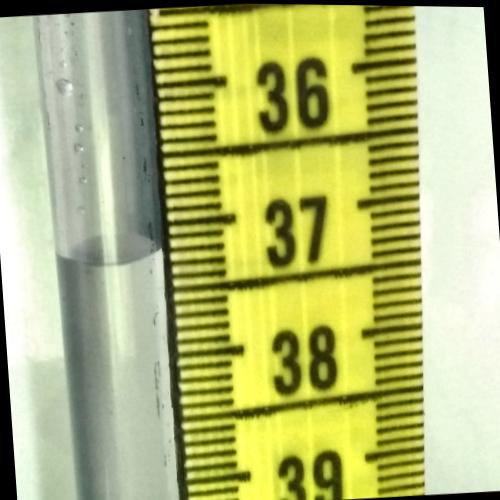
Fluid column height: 37.2 cm